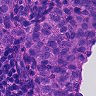
Metastatic tissue present: yes